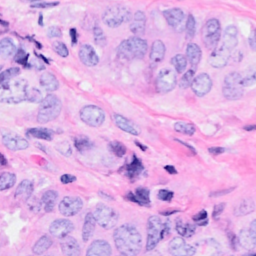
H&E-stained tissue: Breast